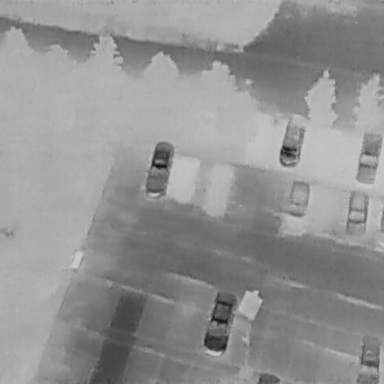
There are eight Cars in the infrared image.